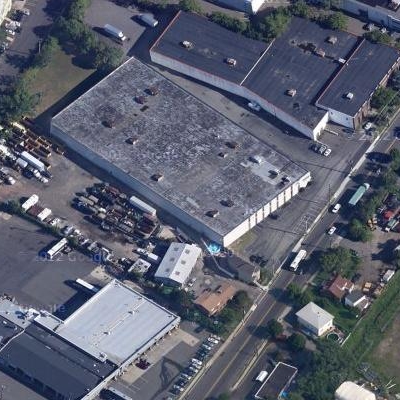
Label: cIndustry